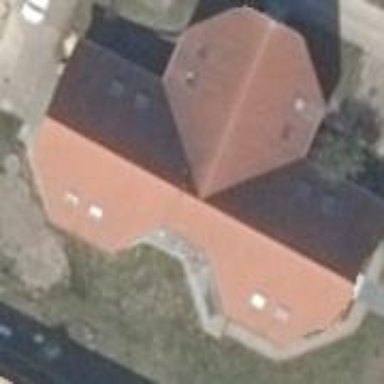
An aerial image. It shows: Office building.